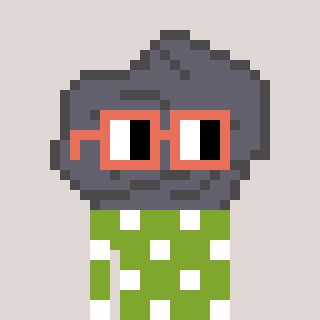
a pixel art character with square orange glasses, a rock-shaped head and a slimegreen-colored body on a warm background